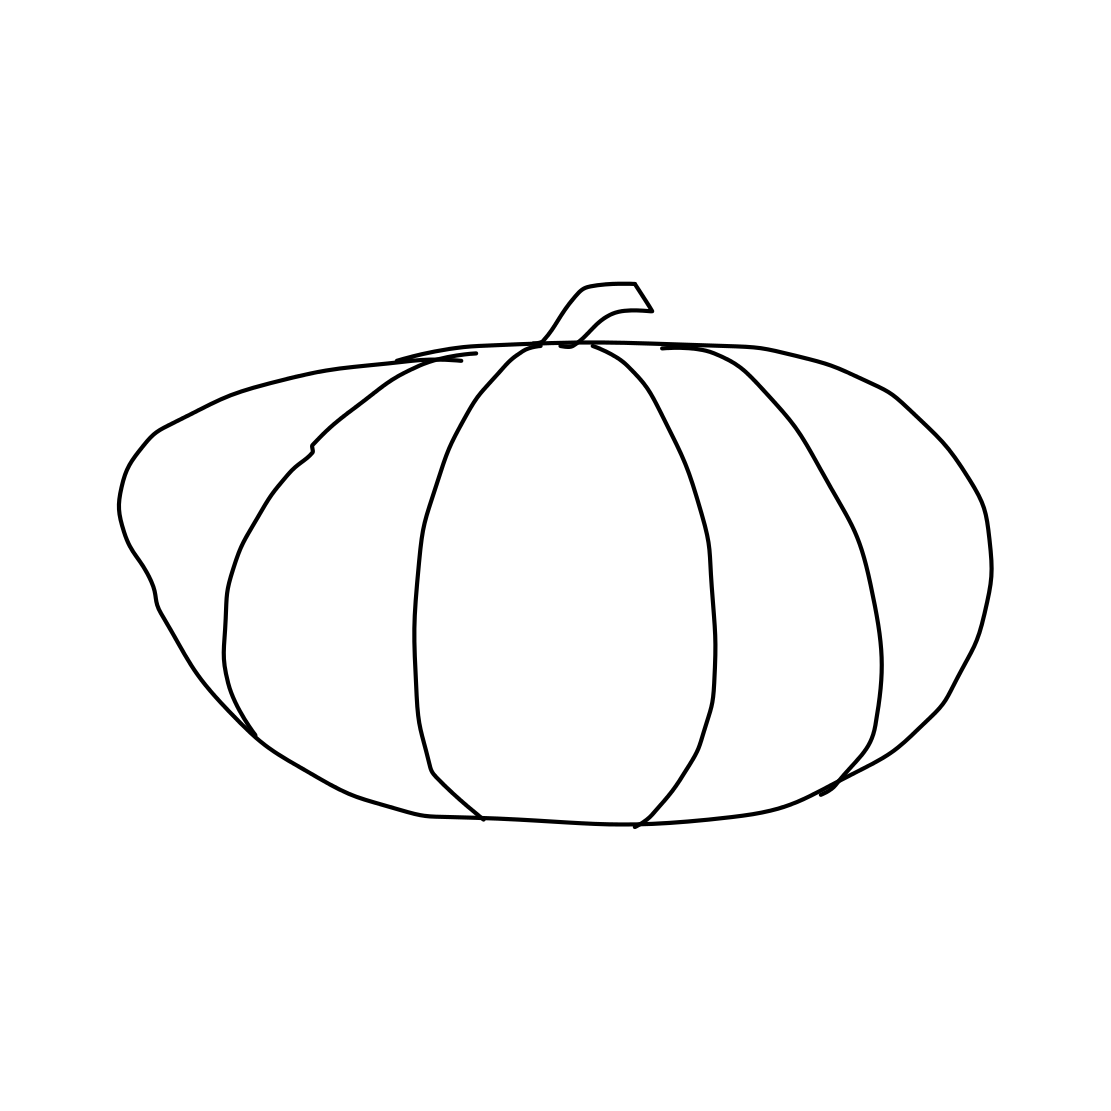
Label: pumpkin